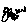
Label: bird